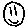
Label: smiley face